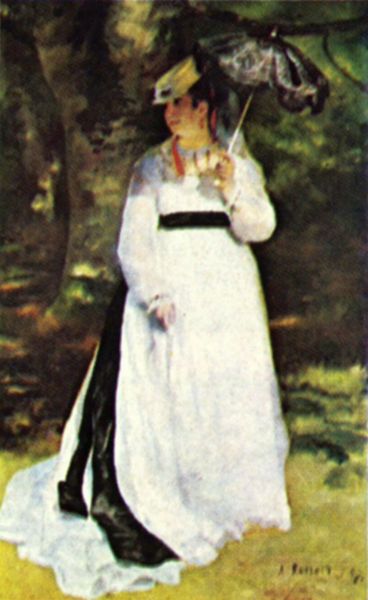
Titel: Lise mit Schirm
Künstler: Pierre Auguste Renoir
Standort: Essen (Ruhr)
Institution: Museum Folkwang
Schlagwörter: baum, gemälde, hand, kopf, laub, schatten, weiß, baumstämme, bäume, gelb, grün, impressionismus, landschaft, ocker, auguste renoir, braun, frankreich, frau, hut, kleid, licht, ohr, profil, renoir, schwarz, blick, dame, gras, gürtel, park, rasen, rot, schirm, sonnenschirm, weg, wiese, malerei, rock, schleife, alt, jung, band, gesicht, halten, spitze, stehen, hände, portrait, porträt, signatur, öl, natur, sonne, realismus, ohrringe, saum, schön, wald, garten, schärpe, schleppe, taille, sommer, moderne, weis, picknick, spazieren, stämme, dick, draussen, strohhut, monet, manet, rüschen, krempe, sonnenhut, spaziergang, lichtung, ganzkörper, sonntag, ganzfigur, armband, grpn, claude monet, piknick, scheife, bänder, schwar, frün, im grünen, cool, weißes kleid, hur, armabnd, plein air malerei, #wald, weiß kleid, schwarzes band